Question: >
<URL>
I'm trying to transfer my vim configuration to be using it only from the terminal. Currently i'm using gVim and everything works fine.
But in terminal.app, the color scheme is off.. I'm using the Solarized 256 theme for terminal.app and the solarized theme in vim.
This is what they look like:

I had to set g:solarized_termtrans = 1 to get ti background to even show the right color.
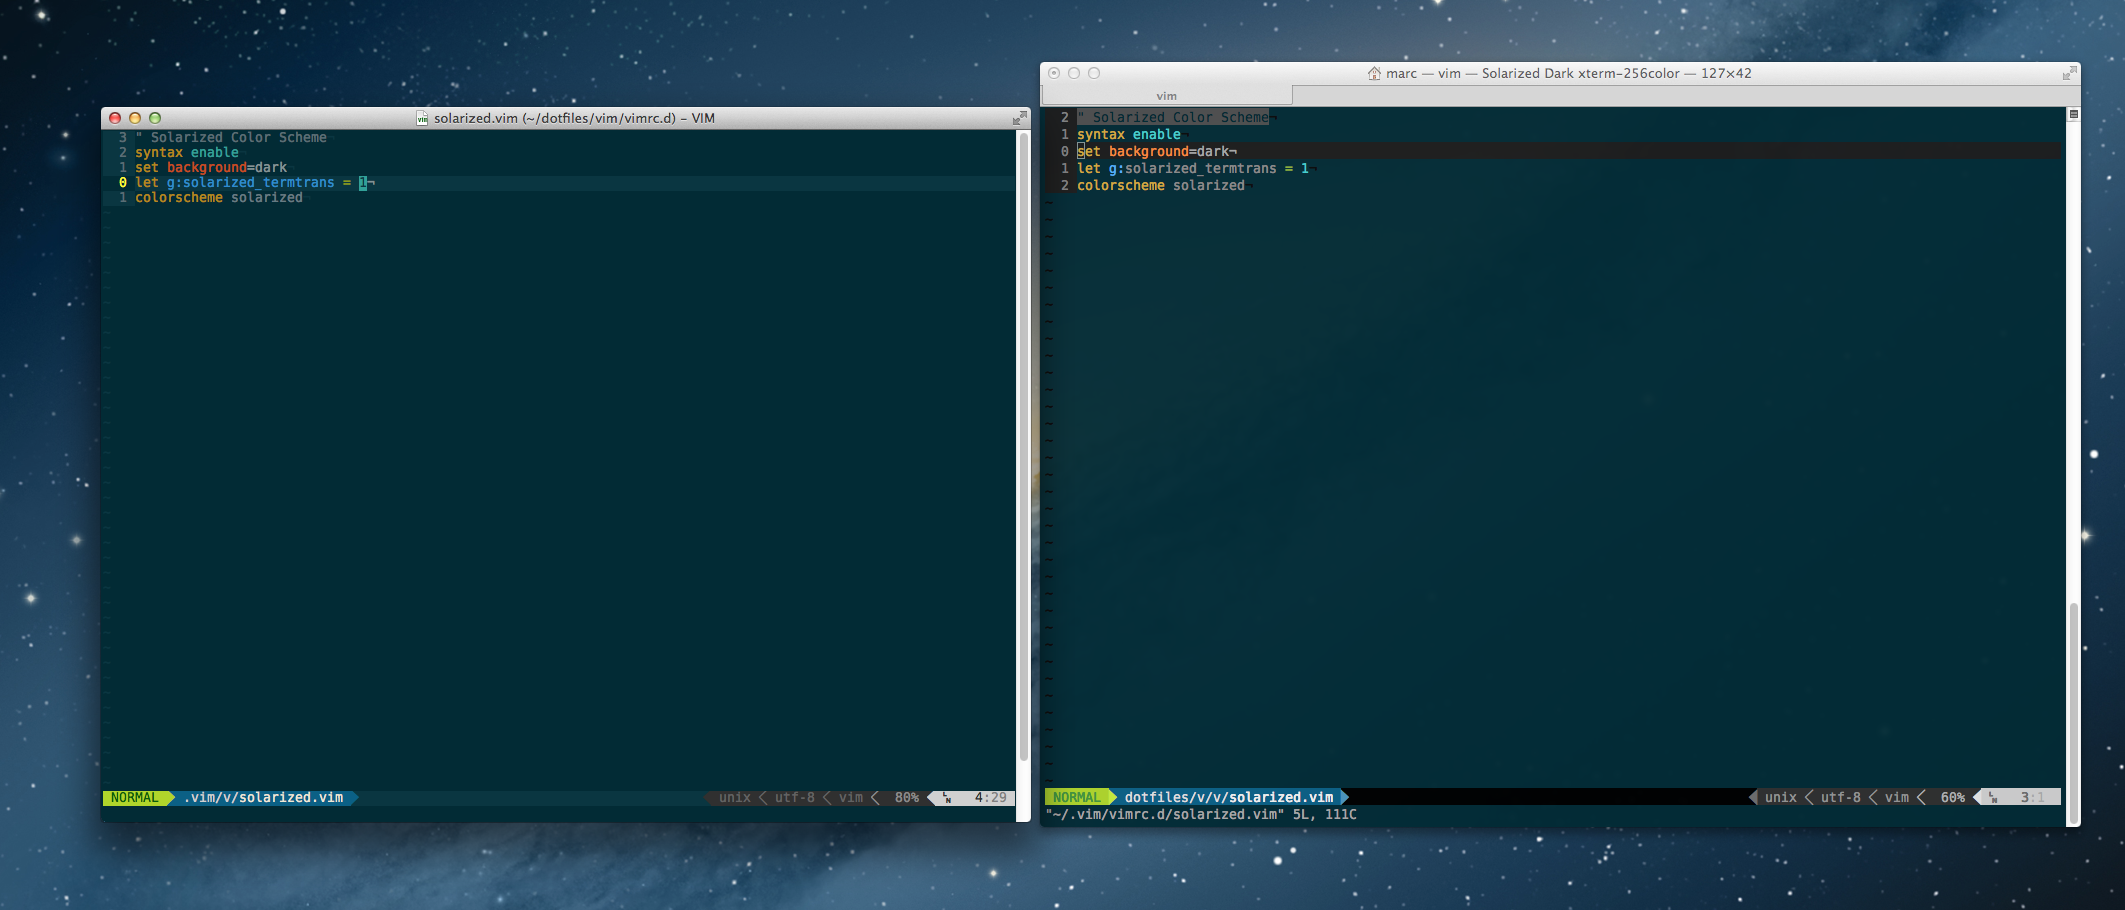
Answer: I had this problem myself once.
However the following statement fixed everything, here's how I control Terminal support in my .vimrc file: <URL>
'''
if !has('gui_running')
" Compatibility for Terminal
let g:solarized_termtrans=1
" Make Solarized use 16 colors for Terminal support
let g:solarized_termcolors=16
endif
'''
Which basically fixes it for Terminal if you're using Terminal. Try using ':let g:solarized_termcolors = 16'.
Pseudo code:
- - 'termtrans'- -
If you are sure you're using a 256 color terminal then you can also just leave this alone and it'll work perfectly. Like so: <URL>
'''
if !has('gui_running')
" Compatibility for Terminal
let g:solarized_termtrans=1
if (&t_Co >= 256 || $TERM == 'xterm-256color')
" Do nothing, it handles itself.
else
" Make Solarized use 16 colors for Terminal support
let g:solarized_termcolors=16
endif
endif
'''
What this does is check if you have a Terminal. If it does set 'termtrans', then check if your Terminal has 256 colors, if it does leave it alone, if it doesn't then set Solarized to use 16 colors. This works out much better.